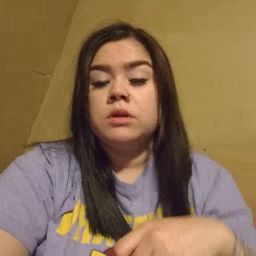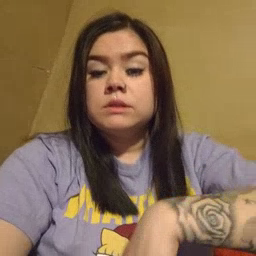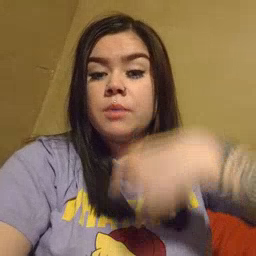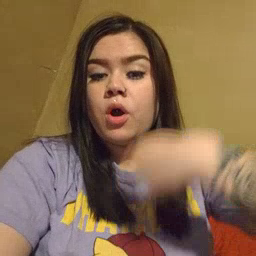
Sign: zipper